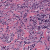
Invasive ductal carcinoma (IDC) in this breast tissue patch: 1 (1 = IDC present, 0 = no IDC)